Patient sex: F
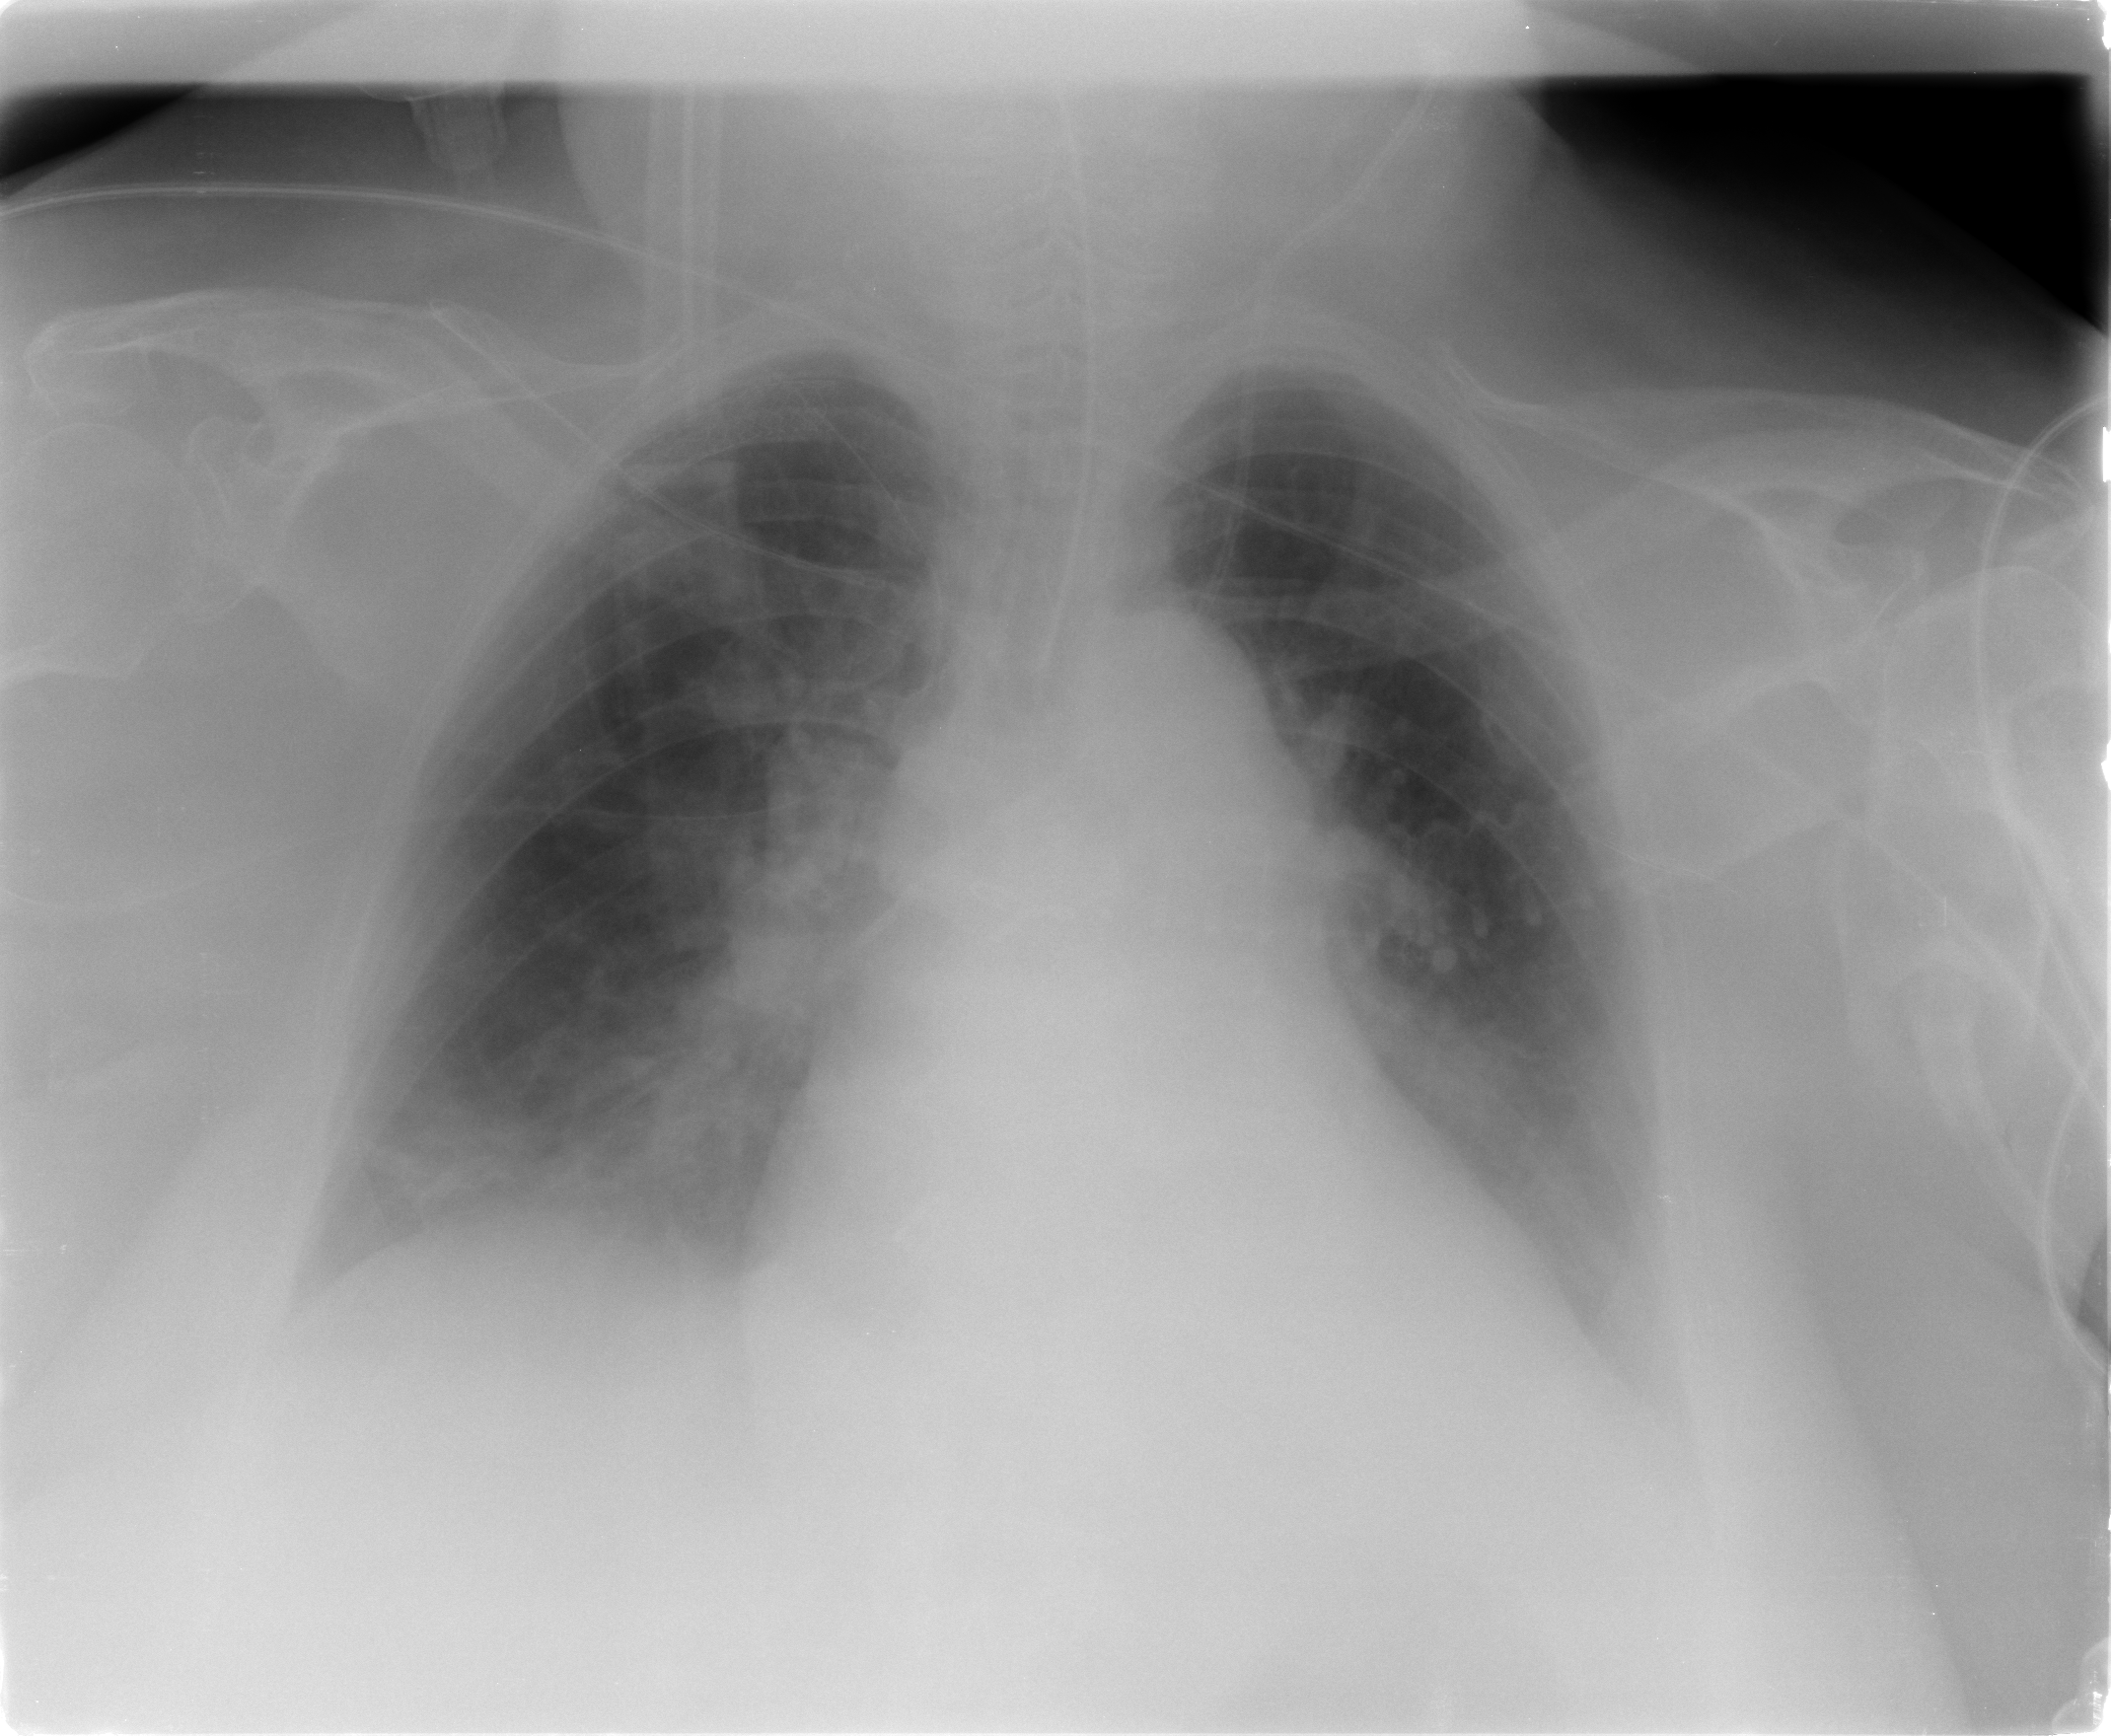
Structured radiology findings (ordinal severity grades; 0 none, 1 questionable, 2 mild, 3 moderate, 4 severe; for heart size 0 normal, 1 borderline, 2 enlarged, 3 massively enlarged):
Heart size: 2
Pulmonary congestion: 2
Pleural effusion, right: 1
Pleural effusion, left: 2
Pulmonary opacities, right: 1
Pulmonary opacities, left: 0
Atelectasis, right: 2
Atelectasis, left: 2